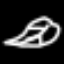
Label: leaf